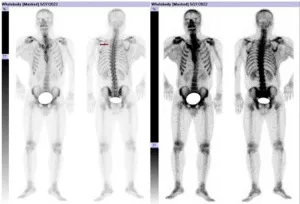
(A, B) show the patient developed bone metastases in early August 2022, prominently involving T6, T7, and T10. HE, 40 x magnification HE, 100 x magnification. HE, 200 x magnification HE, 100 x magnification.
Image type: radiology (spect)